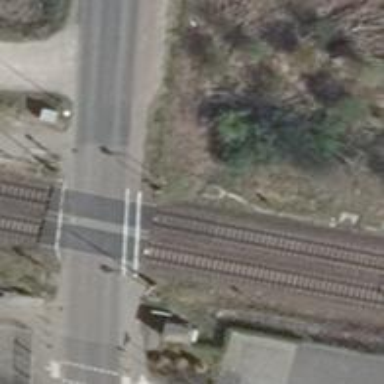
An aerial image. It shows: Railway crossing with lights and barriers.